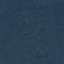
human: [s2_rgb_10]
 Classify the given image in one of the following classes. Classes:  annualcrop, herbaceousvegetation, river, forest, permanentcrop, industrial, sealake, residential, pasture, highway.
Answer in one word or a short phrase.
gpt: Forest